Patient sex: M
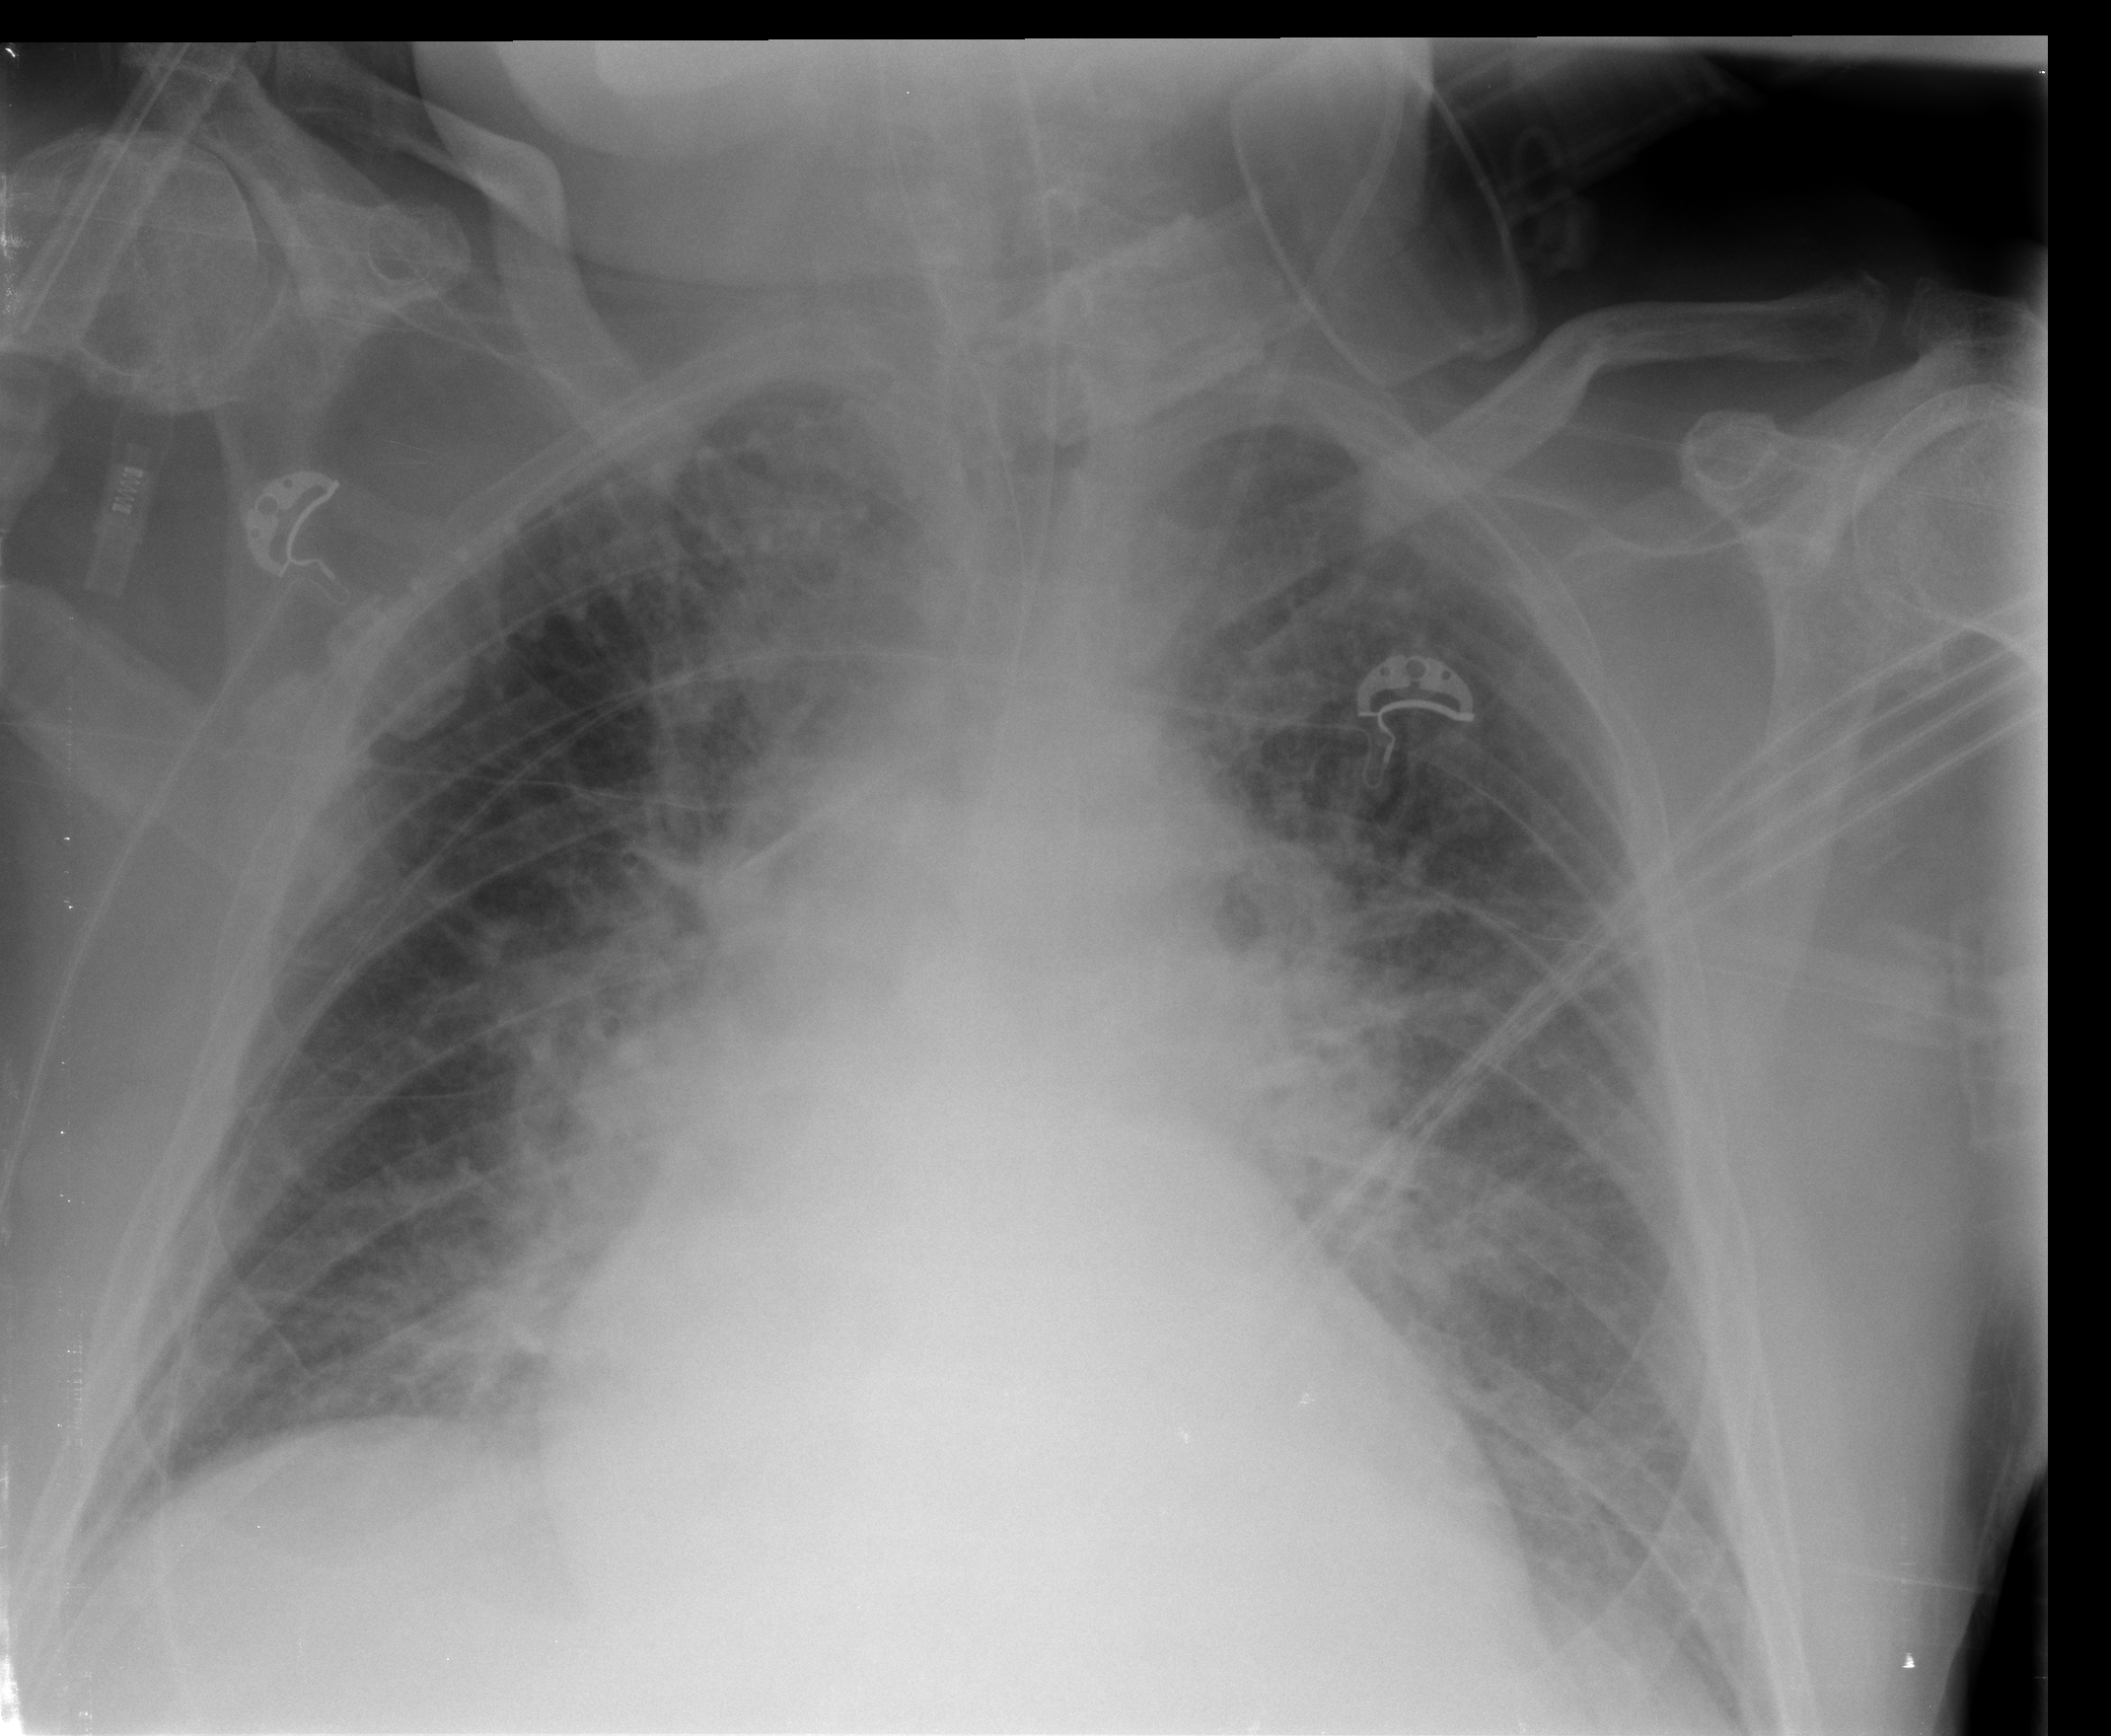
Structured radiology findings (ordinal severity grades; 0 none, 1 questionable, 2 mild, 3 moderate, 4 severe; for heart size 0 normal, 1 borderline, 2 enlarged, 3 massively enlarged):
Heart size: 2
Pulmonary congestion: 2
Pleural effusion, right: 0
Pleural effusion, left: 1
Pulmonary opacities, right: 0
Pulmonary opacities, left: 0
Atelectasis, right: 0
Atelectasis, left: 2